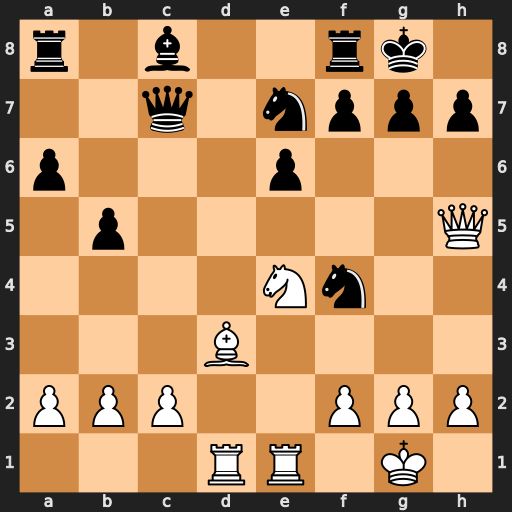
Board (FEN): r1b2rk1/2q1nppp/p3p3/1p5Q/4Nn2/3B4/PPP2PPP/3RR1K1
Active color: w
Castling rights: -
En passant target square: -
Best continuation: Nf6+ gxf6 Qxh7#